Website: home-depot
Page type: payment
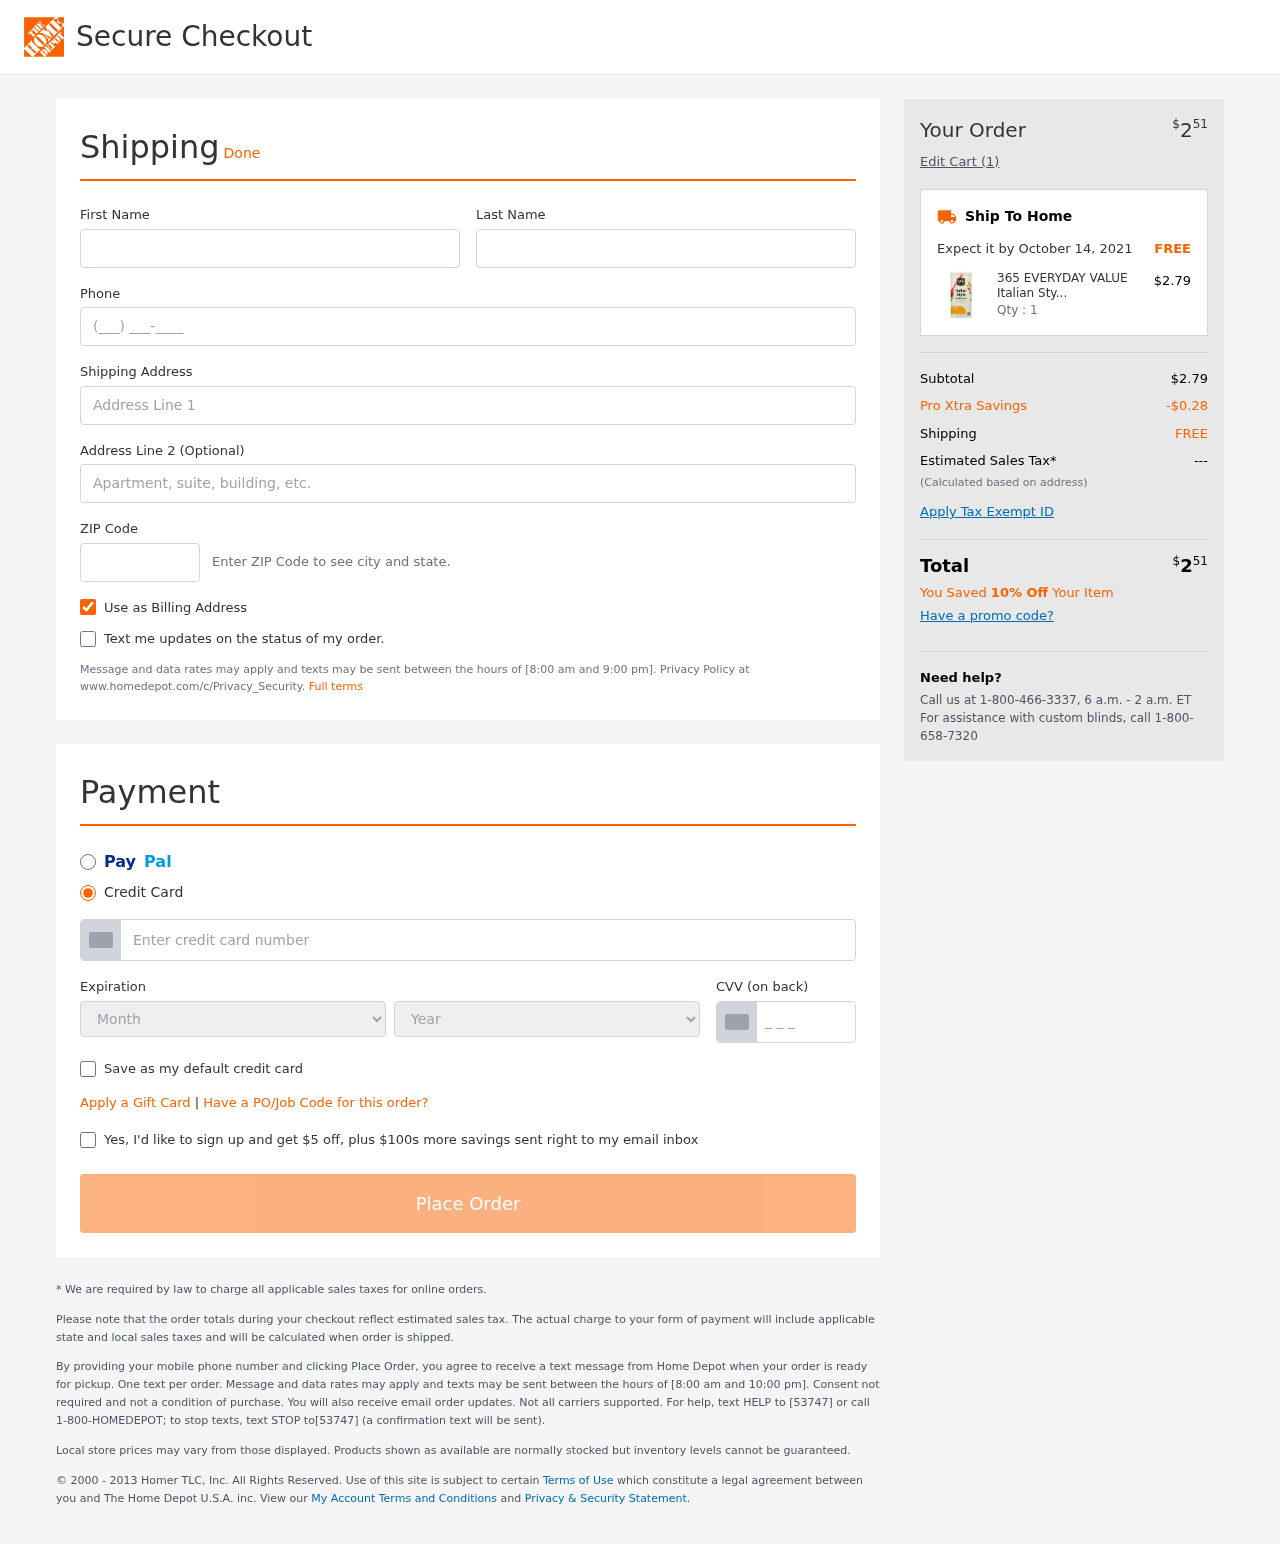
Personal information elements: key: PII_CARD_CVV
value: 313
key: PII_CARD_EXPIRY_MONTH
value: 01
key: PII_CARD_EXPIRY_YEAR
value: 27
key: PII_CARD_NUMBER
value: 4082 3076 8772 8818
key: PII_FIRSTNAME
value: Katherine
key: PII_LASTNAME
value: Johnson
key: PII_PHONE
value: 5605005149
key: PII_POSTCODE
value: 38258
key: PII_STREET
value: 1552 Casey Skyway
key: PII_STREET2
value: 83978 Robert Well Suite 250
Product elements: key: PRODUCT1_NAME
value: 365 EVERYDAY VALUE Italian Style Bread Crumbs, 15 OZ
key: PRODUCT1_PRICE
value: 2.79
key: PRODUCT1_QUANTITY
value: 1
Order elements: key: ORDER_TOTAL
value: $251
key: ORDER_NUM_ITEMS
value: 1
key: ORDER_DELIVERY_DATE
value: October 14, 2021
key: ORDER_SUBTOTAL
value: $2.79
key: ORDER_DISCOUNT
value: -$0.28
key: ORDER_SHIPPING_COST
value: FREE